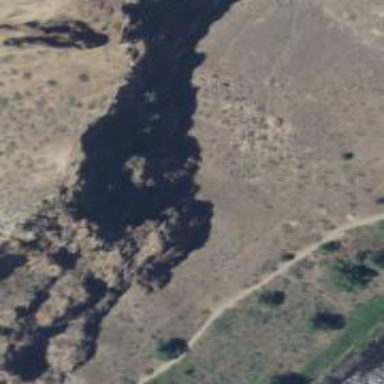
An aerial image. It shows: Natural cliff.